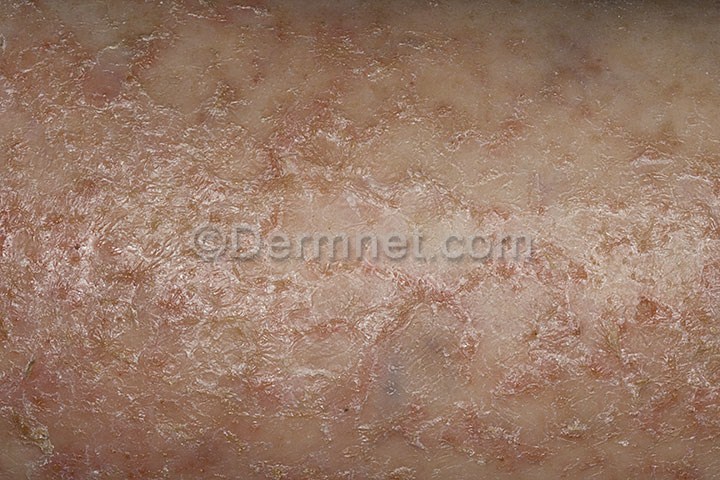
Disease: Eczema Photos